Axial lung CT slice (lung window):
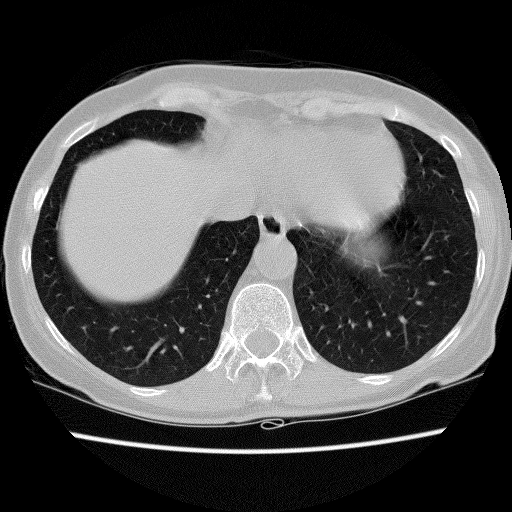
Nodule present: no